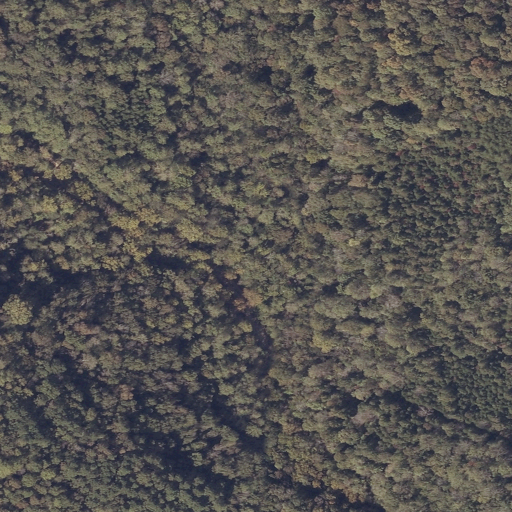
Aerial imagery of valley in Alabama named Champion Hollow containing deciduous forest, evergreen forest, mixed forest, open development, and low intensity development